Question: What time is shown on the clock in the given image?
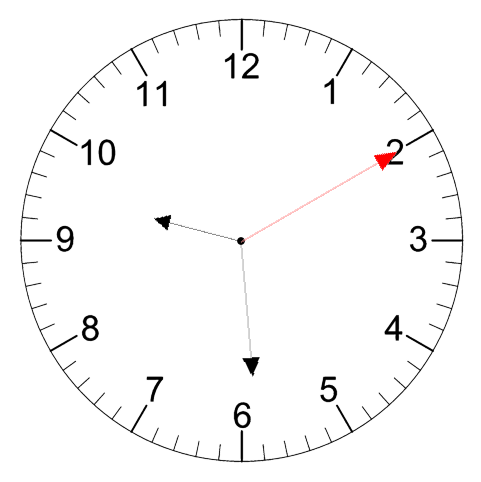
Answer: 09:29:10